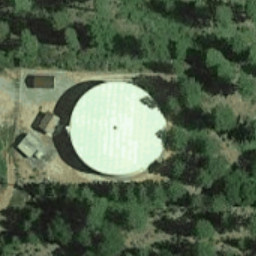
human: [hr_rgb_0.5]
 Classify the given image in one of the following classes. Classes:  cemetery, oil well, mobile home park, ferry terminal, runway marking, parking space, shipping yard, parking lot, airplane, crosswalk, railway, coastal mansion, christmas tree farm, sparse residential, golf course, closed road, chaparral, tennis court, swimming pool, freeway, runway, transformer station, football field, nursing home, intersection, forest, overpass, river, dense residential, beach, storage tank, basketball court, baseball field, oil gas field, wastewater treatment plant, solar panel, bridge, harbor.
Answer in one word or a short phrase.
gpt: storage tank